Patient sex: M
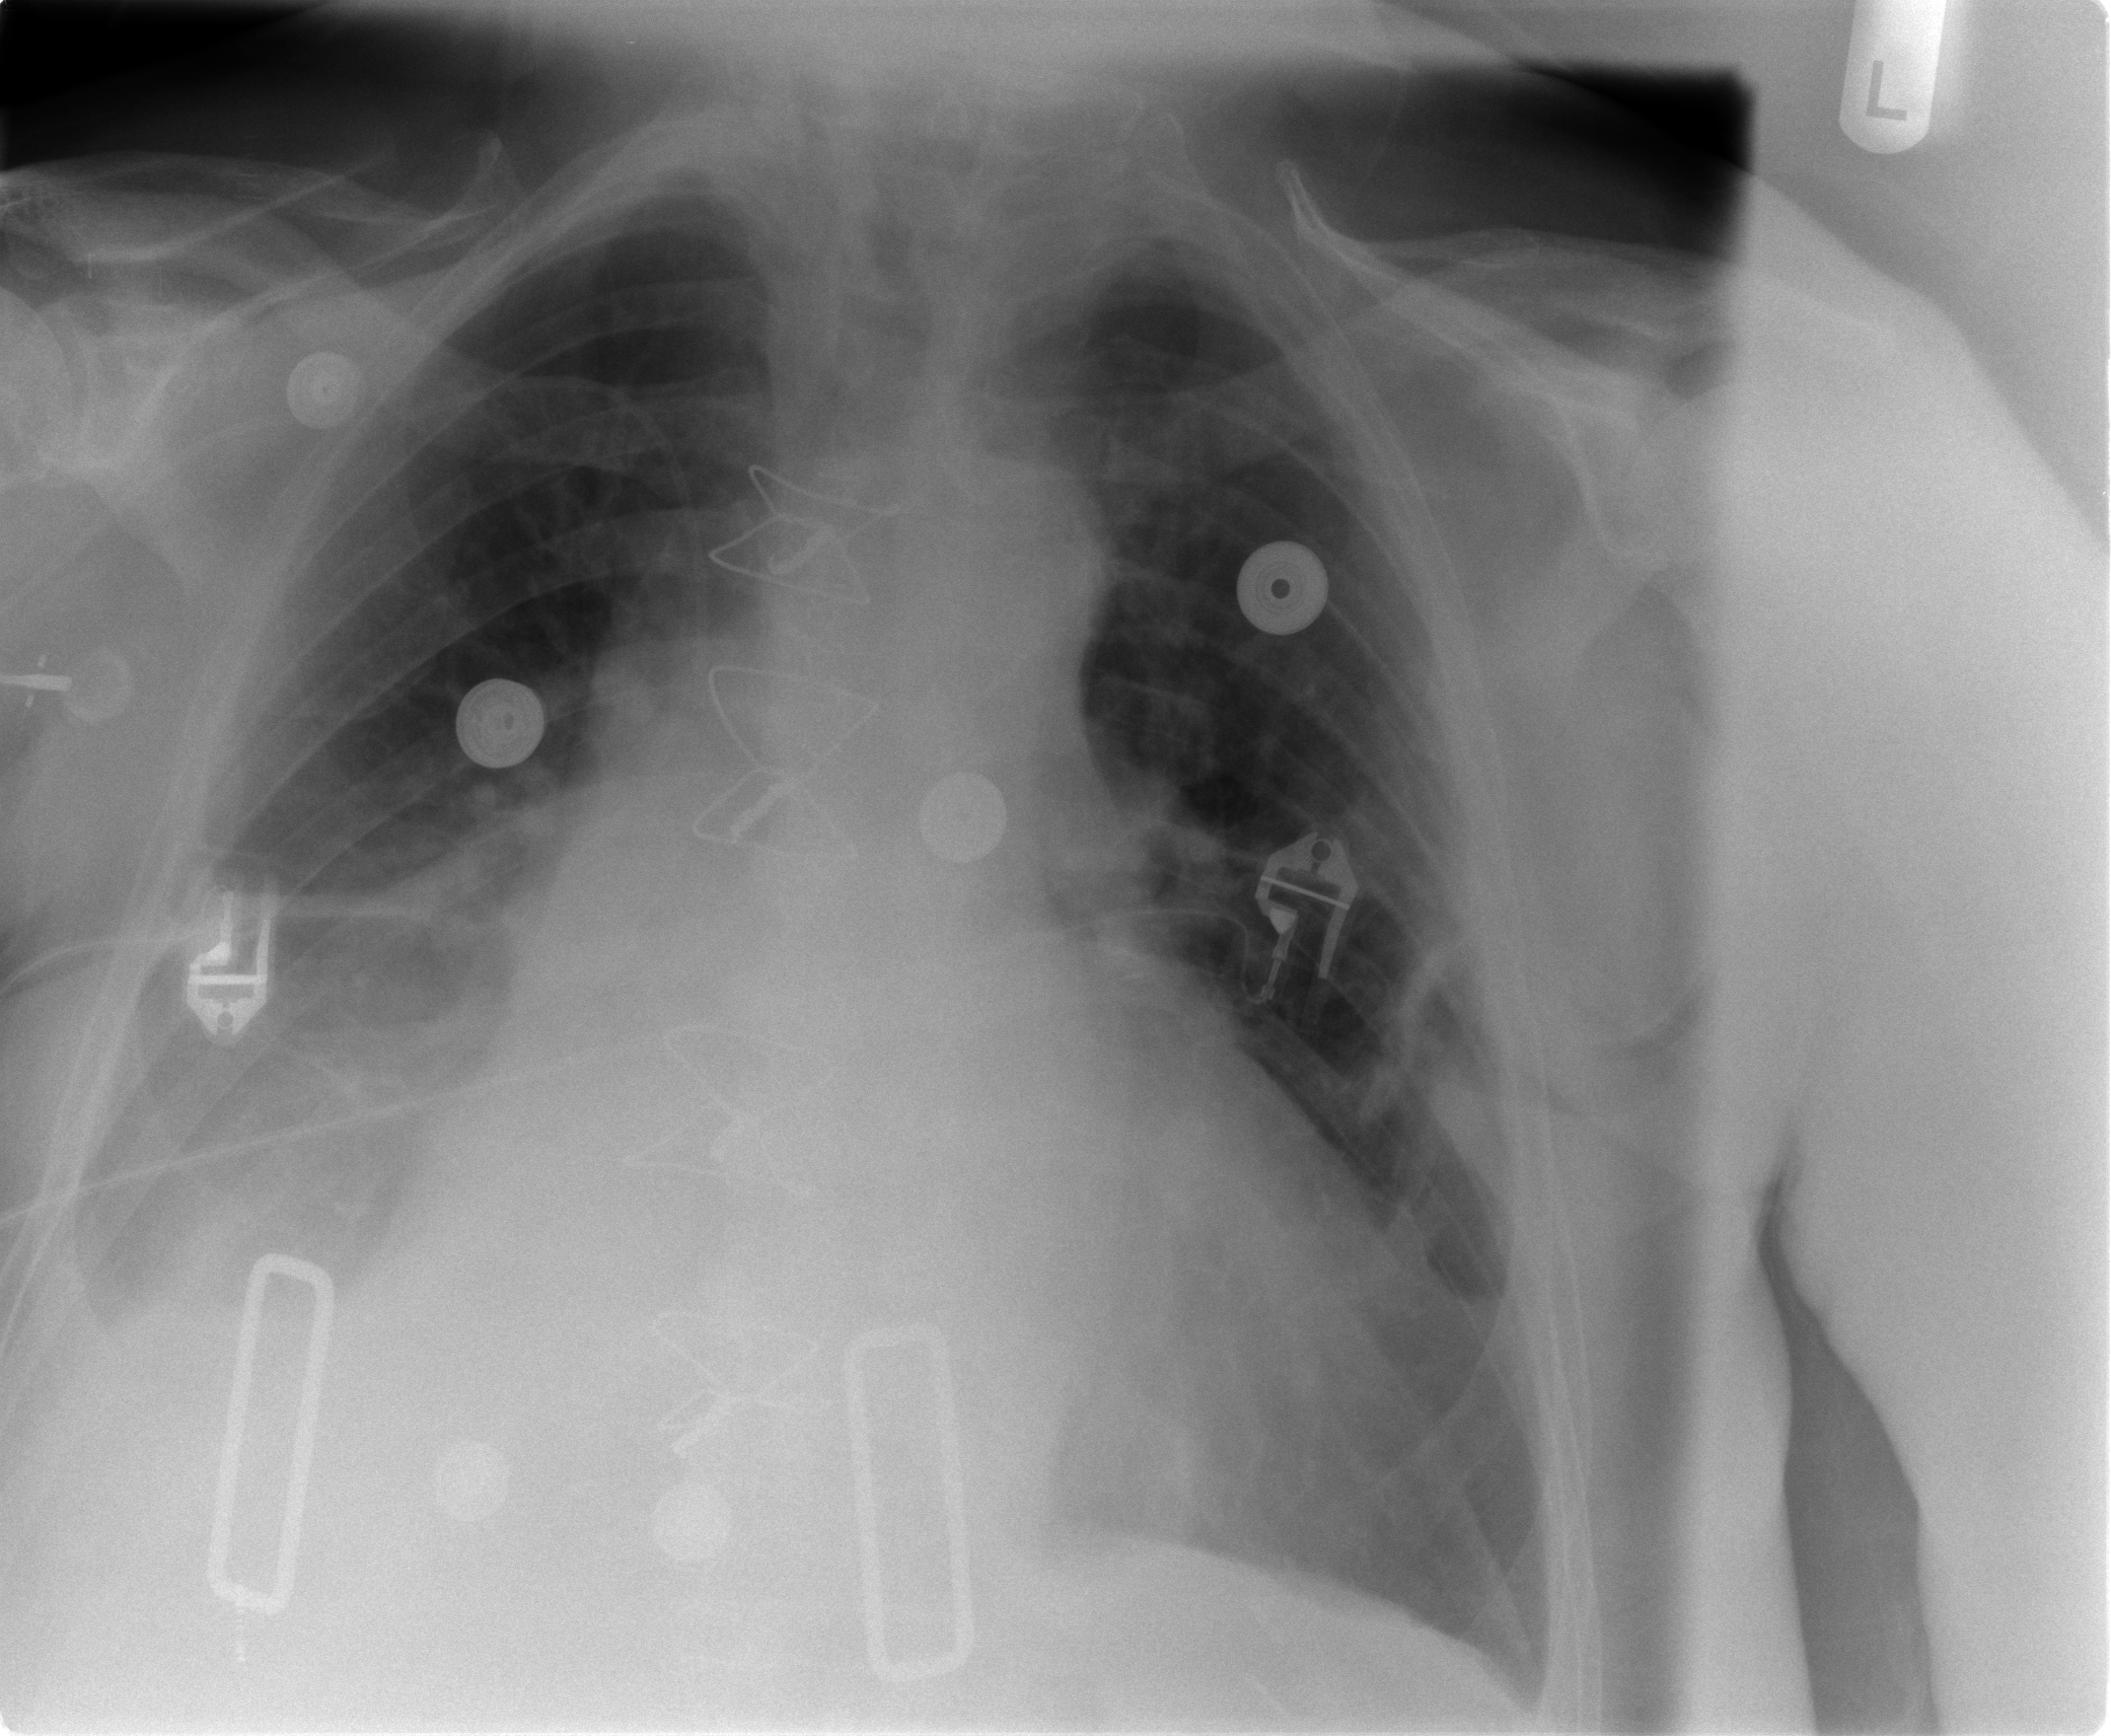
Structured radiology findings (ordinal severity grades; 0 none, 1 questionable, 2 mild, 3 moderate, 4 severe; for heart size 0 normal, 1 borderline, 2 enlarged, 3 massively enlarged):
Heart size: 2
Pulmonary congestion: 2
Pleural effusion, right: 2
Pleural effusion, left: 1
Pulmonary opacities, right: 0
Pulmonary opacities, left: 0
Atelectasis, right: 2
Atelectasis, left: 2